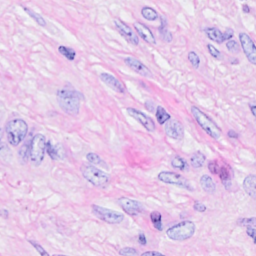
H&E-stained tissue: Breast